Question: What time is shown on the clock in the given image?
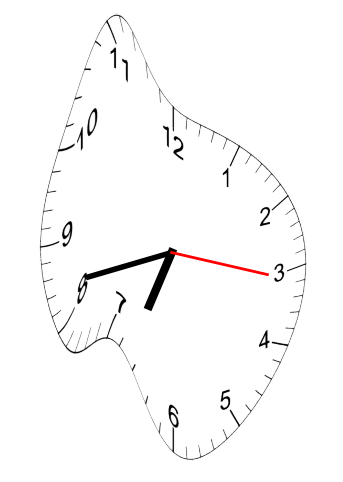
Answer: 06:42:16